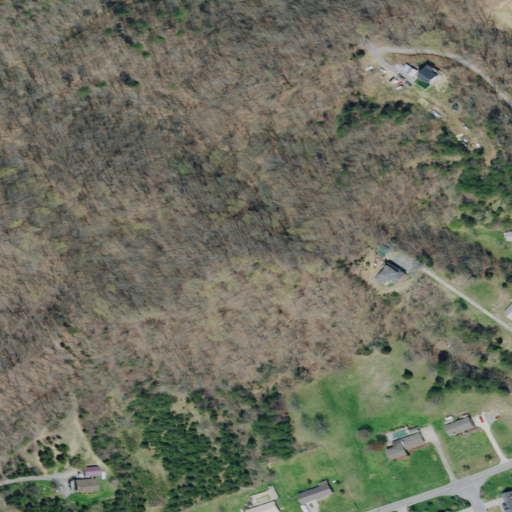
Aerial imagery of ridge(s) in Tennessee named Roseberry Ridge containing deciduous forest, pasture, open development, low intensity development, and medium intensity development